Interaction volume radius: 5 \u00c5
Interaction volume height: 20 \u00c5
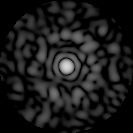
Disorder parameter: 0.8215